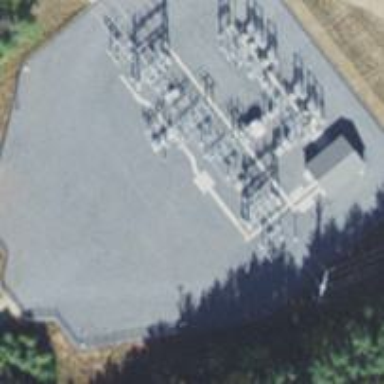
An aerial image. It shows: Switch for power supply.